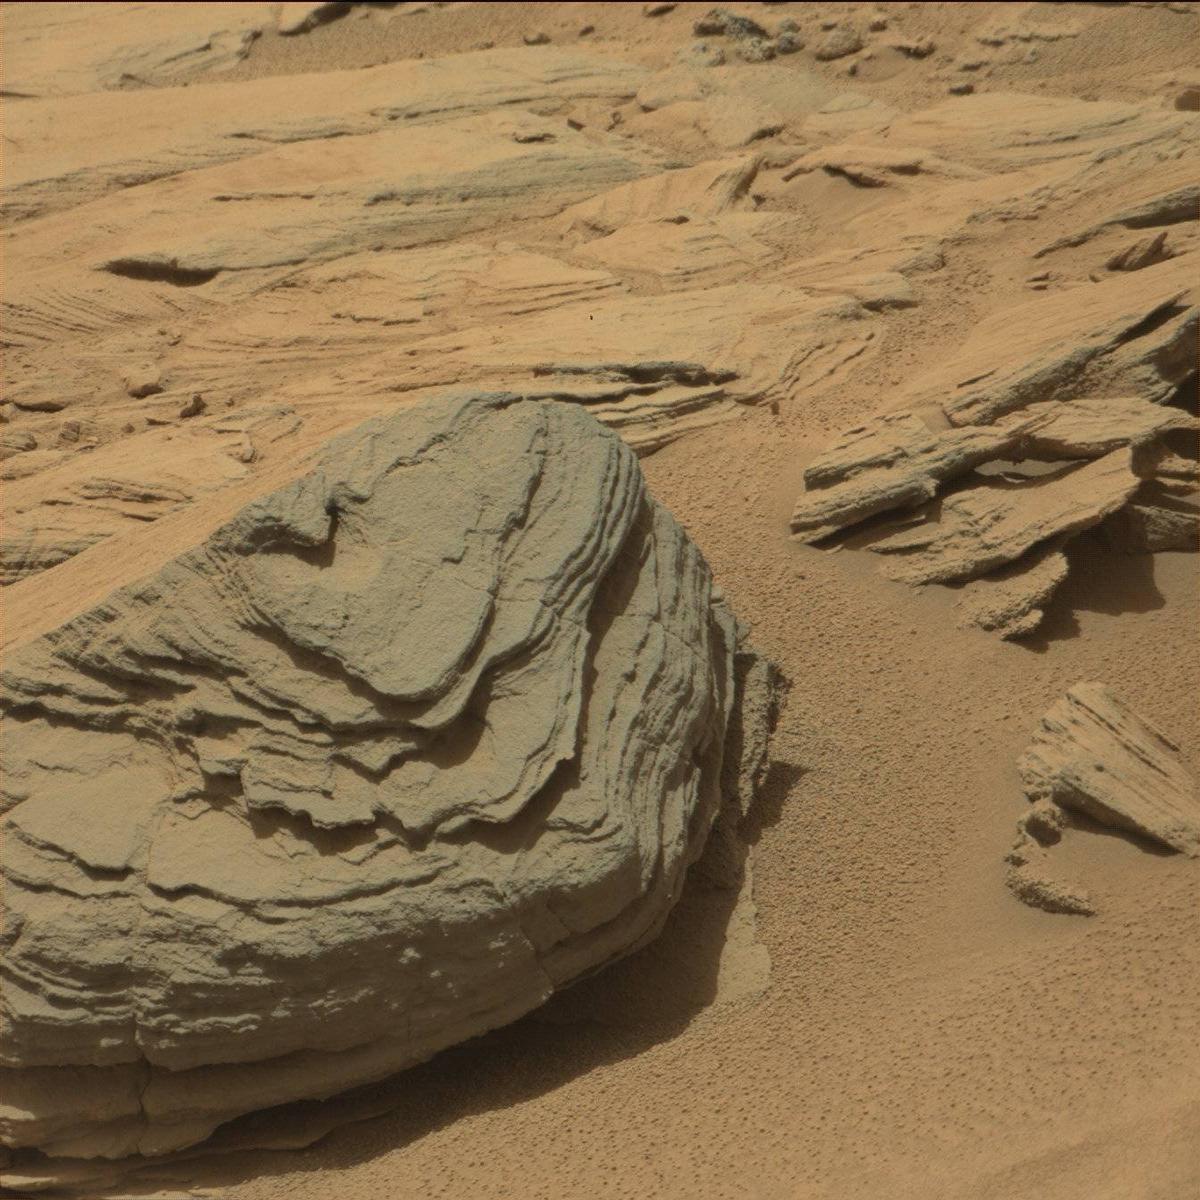
Terrain classes present: Bedrock, Sand / Soil